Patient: sex F, age 19
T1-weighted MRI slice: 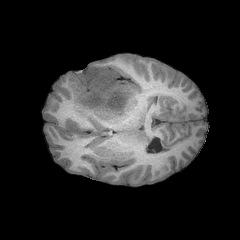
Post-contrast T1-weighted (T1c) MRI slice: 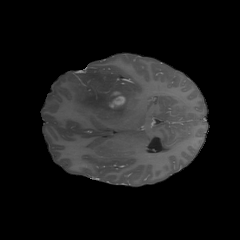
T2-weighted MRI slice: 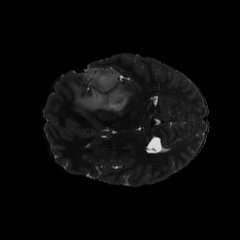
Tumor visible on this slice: yes
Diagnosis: Astrocytoma, IDH-mutant
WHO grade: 4